Question: I am using Wicket to generate a form to allow users to set values for several model objects. Each model object has two fields, 'operNam' and 'slaNam'. The list of 'operNam' values is taken from a parameter string 'operationNames' and I split this space-separated list as shown below and put each one into an ArrayList called 'myListResult'.
'''
String result = parameters.getString("operationNames");
//split list
ArrayList<String> myListResult = new ArrayList<String>(Arrays.asList(result.split(" ")));
for (String word : myListResult) {
System.out.println("===>" + word);
}
'''
What I want to do, is create a form for the user with two elements for each entry in 'myListResult'. I am adding a 'TextField' containing the value of each operation name in 'myListResult' and an empty 'TextField' to allow the user to enter values for 'slaNam'. The code I'm currently using to do this is below:
'''
for(String operation : myListResult) {
form.add(new TextField<String>("operNam" , new PropertyModel<String>(operation, "operNam")));
form.add(slaNam);
}
add(form);
'''
The problem I have is that the above code is adding 'TextField's with an 'id' value of 'operNam' for each item in 'myListResult' and this is throwing an error due to duplicate 'id' elements in the html. I also tried doing it as follows:
'''
for(String operation : myListResult) {
form.add(new TextField<String>(operation , new PropertyModel<String>(operation, "operNam")));
form.add(slaNam);
}
add(form);
'''
This avoids the problem of duplicate 'id' elements but causes a problem because now my form elements don't map to my model object which expects a field called 'operNam' and another called 'slaNam'.
How would I create form elements that represent an arbitrary number of models without using duplicate element 'id' names.
Heres a image of how I would want the html to look if I had 4 items in 'myListResult':

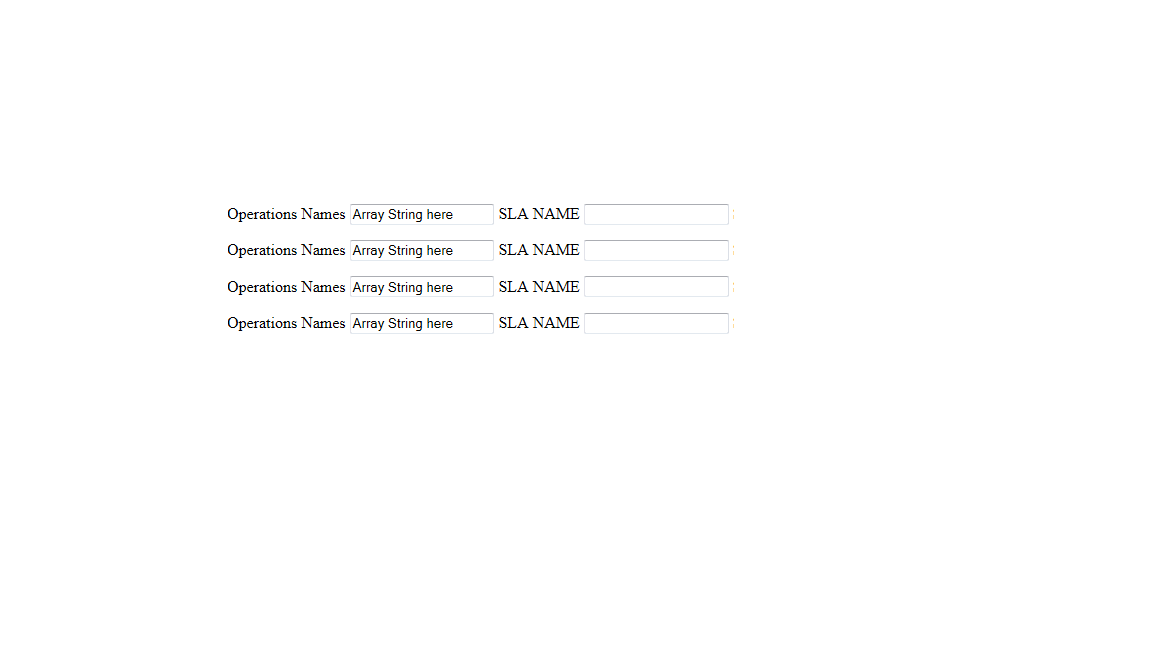
Answer: You should use a 'Repeater' to add your 'TextField's. For example a 'ListView'
'''
ListView listview = new ListView("listview", list) {
protected void populateItem(ListItem item) {
item.add(new TextField("textField", item.getModel()));
}
};
'''
With approriate HTML:
'''
<span wicket:id="listview">
<input wicket:id="textField" type="text"></input><br/>
</span>
'''
To use multiple fields in each row, the easiest solution is to use objects that contain these fields:
'''
public class MyRow
{
public String slaNam;
public String operName;
}
'''
And create a 'List' of them:
'''
List<MyRow> myRows = new ArrayList<>();
'''
And use this list in the 'ListView'
'''
ListView<MyRow> listview = new ListView("listview", myRows)
'''
You can use this in the 'populateItem'
'''
protected void populateItem(ListItem<MyRow> item) {
item.add(new TextField("slaNam", new ProperyModel(item, "slaNam")));
item.add(new TextField("operName", new ProperyModel(item, "operNam")));
}
'''
Or, use a 'ProperyListView' for even less code :)